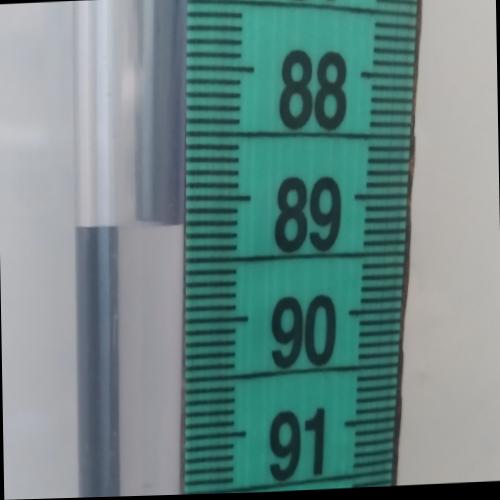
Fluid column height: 89.2 cm